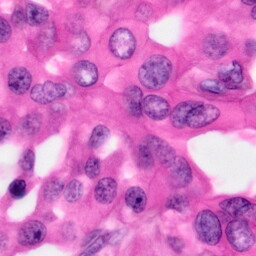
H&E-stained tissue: Pancreatic